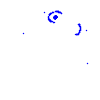
Particle: proton